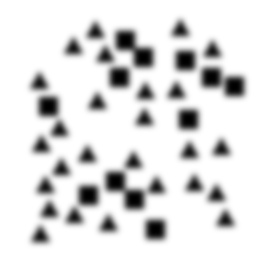
Squares: 12
Triangles: 26
Stars: 0
Total shapes: 38